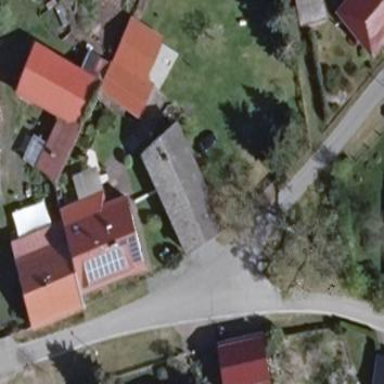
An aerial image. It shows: Detached building.